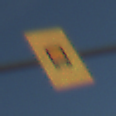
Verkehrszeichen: KennzeichnungspflichtigeFahrzeugeGefaehrlicheGueterOhnePfeilsymbol
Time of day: MorningAfternoon
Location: Outdoor (Nature)
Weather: Clear
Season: Winter
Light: Natural